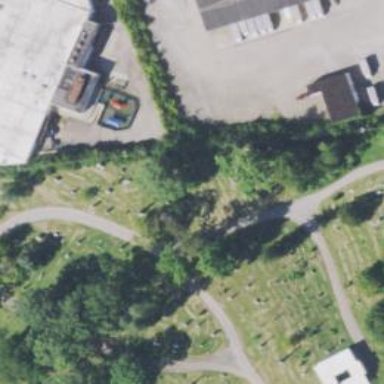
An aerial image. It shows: Cemetery.